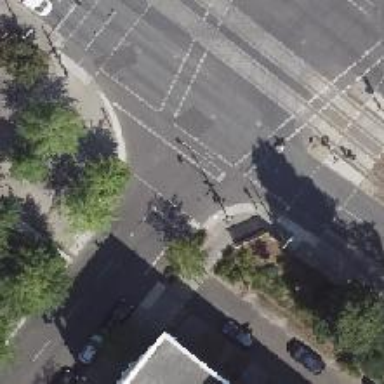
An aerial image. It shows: Crossing on the footway with traffic signals.